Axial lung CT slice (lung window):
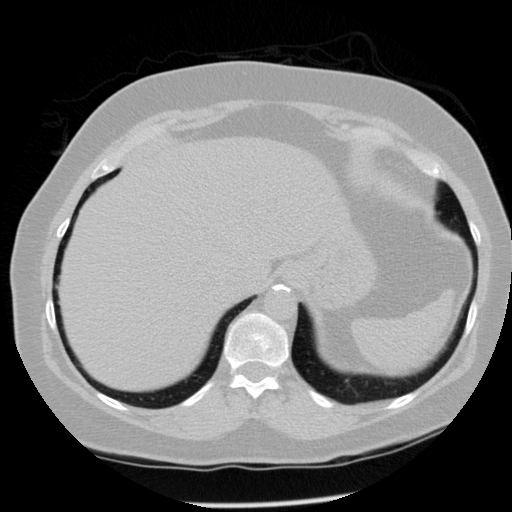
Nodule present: no